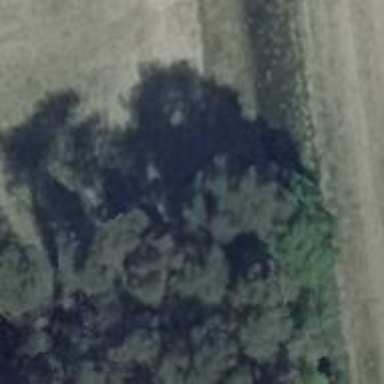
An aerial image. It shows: Hunting stand.